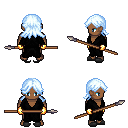
a pixel art fantasy rpg character, male body template, human, dark skin, gray robe, teal pants, white cyan loose hair, gold gloves, gray slippers, spear, four views (front, back, left, right), 2x2 character sprite sheet, small pixel art, hard edges, no anti-aliasing